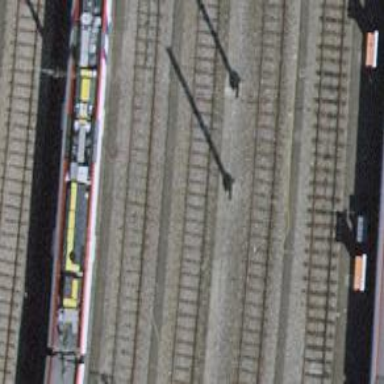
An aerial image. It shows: Railway yard with single rail track. The electrified track has contact line for power supply.